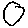
Label: circle